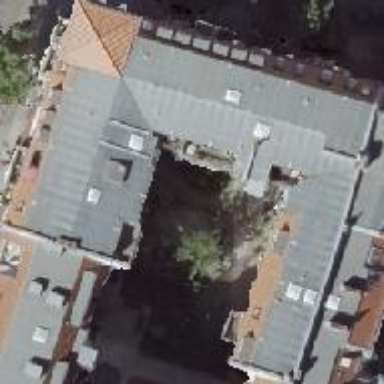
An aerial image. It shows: Residential building with unique quadruple saltbox roof shape.